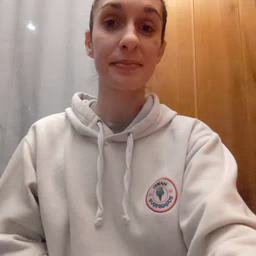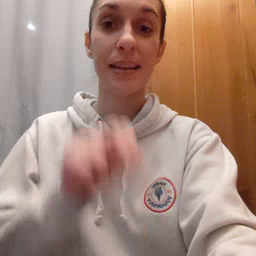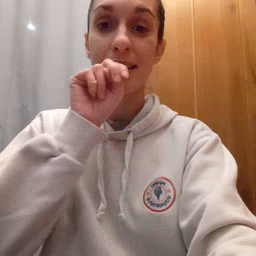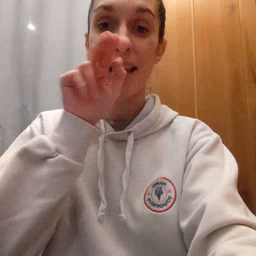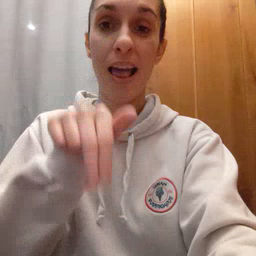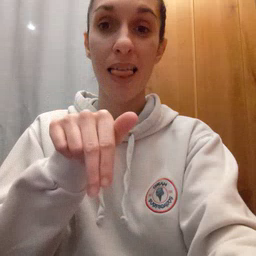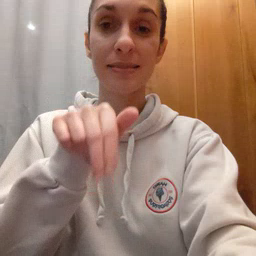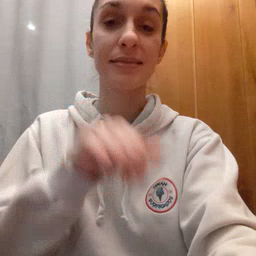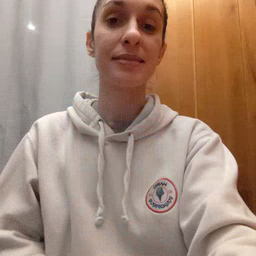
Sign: tongue